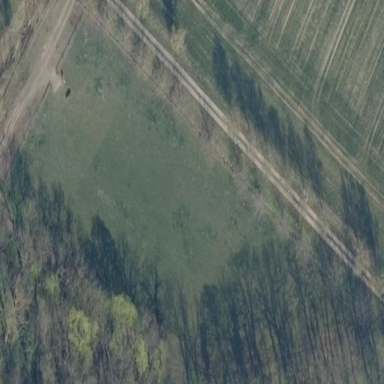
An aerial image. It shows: Beautiful meadow.